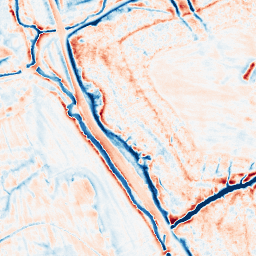
Category: edge_preserving
Decomposition family: guided
Decomposition parameters: radius: 4
eps: 0.01
Upsampling method: quadratic
Upsampling parameters: scale: 2
Upsampling scale: 2